Question: I need to separate yellow colour from this image. I tried with opencv 'cv2.inrange' and thresholding but it didn't give satisfactory results. Whenever lighting conditions change shade of colour will change so please suggest any other algorithm.

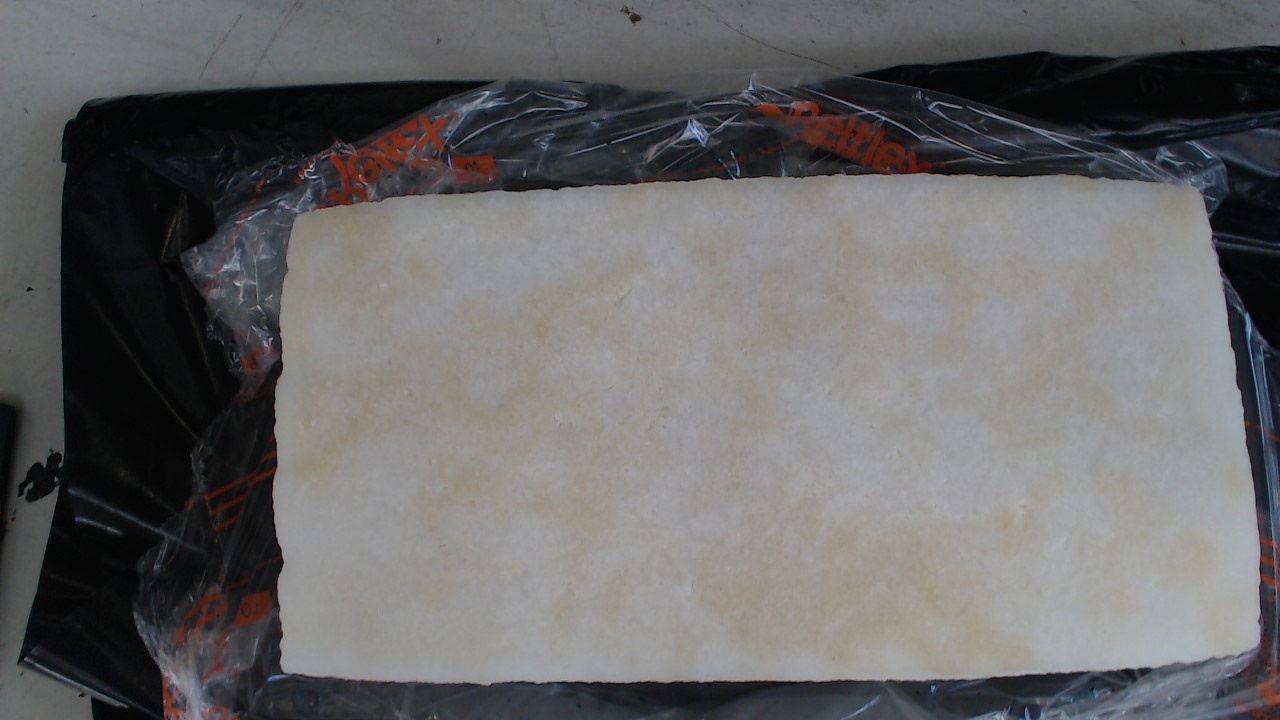
Answer: Here is where HSV value system plays a role. The normal rgb value filtering can give different results in different lighting conditions. But, HSV can help you to select only the specific color less susceptible to ligthing conditions .
'''
image=cv2.imread('image.jpg')
hsv = cv2.cvtColor(image, cv2.COLOR_BGR2HSV)
lower_yellow = np.array([20,100,100])
upper_yellow = np.array([30,255,255])
# Threshold the HSV image to get only blue colors
mask = cv2.inRange(hsv, lower_blue, upper_blue)
# Bitwise-AND mask and original image
res = cv2.bitwise_and(image,image, mask= mask)
cv2.imshow('res',res)
#press any key to quit
cv2.waitKey(0)
cv2.destroyAllWindows()
'''
You can learn more about hsv and its applications here,
<URL>
<URL>
<URL>